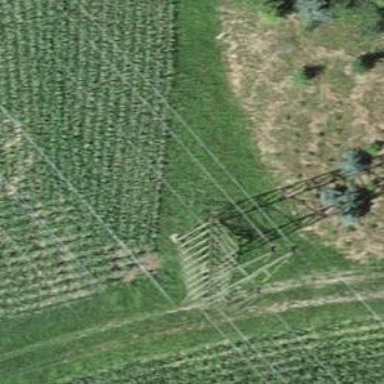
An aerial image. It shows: Power tower.